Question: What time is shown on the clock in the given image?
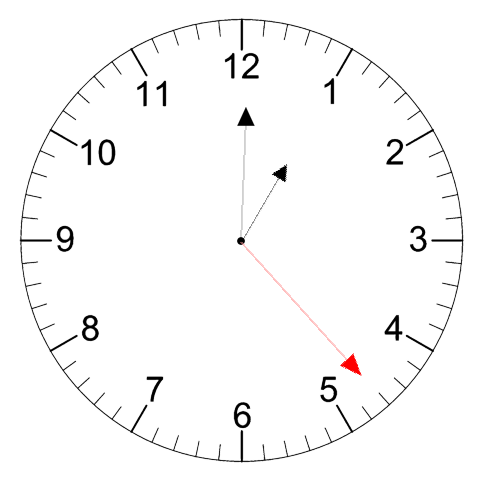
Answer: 01:00:23